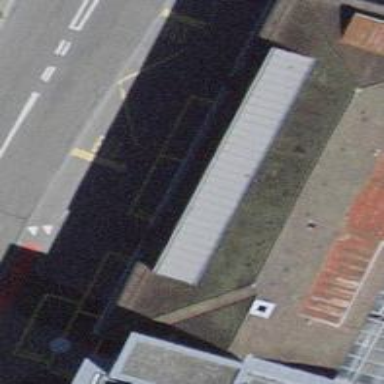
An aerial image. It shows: Car repair shop.